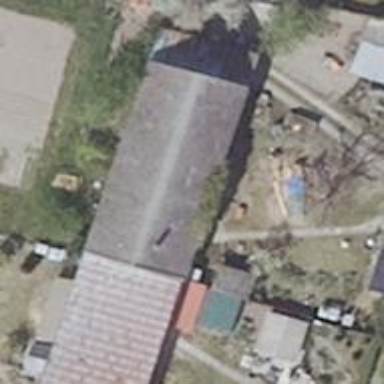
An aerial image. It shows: Building with gabled roof oriented along and colored grey.